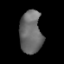
Tissue: lung
Cell type: Epithelial cells
Senescence score: 0.2074
Nuclear area (px): 930
Mean DAPI intensity: 106.84